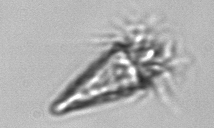
Label: Strombidium_tintinnodes